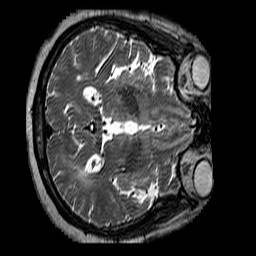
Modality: T2w
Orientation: axial
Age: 53
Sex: male
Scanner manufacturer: siemens
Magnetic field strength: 3 T
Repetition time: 3.2 s
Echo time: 0.212 s